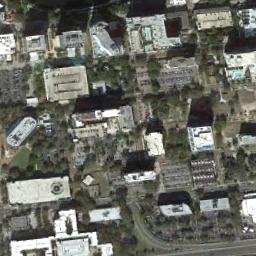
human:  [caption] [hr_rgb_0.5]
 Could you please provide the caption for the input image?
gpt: There are many dense tall buildings and several roads and many trees in a business district .

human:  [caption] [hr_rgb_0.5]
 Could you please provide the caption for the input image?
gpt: The commercial area is consist of many buildings .

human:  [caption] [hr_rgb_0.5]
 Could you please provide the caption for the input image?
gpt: There are some cars parked in the top right corner .

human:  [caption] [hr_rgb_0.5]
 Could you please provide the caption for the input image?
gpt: A commercial area has lots of varied buildings .

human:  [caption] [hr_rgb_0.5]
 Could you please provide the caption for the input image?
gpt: There are some white buildings and some green trees on a commercial area .